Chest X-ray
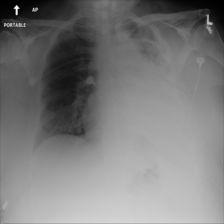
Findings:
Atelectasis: negative
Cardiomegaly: negative
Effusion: negative
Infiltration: negative
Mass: negative
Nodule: negative
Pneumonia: negative
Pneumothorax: negative
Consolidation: negative
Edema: negative
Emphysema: negative
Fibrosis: negative
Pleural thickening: negative
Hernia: negative